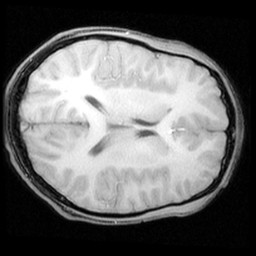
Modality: inplaneT1
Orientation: axial
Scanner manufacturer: ge
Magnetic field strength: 3 T
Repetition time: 0.325 s
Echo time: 0.003472 s